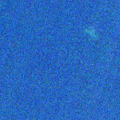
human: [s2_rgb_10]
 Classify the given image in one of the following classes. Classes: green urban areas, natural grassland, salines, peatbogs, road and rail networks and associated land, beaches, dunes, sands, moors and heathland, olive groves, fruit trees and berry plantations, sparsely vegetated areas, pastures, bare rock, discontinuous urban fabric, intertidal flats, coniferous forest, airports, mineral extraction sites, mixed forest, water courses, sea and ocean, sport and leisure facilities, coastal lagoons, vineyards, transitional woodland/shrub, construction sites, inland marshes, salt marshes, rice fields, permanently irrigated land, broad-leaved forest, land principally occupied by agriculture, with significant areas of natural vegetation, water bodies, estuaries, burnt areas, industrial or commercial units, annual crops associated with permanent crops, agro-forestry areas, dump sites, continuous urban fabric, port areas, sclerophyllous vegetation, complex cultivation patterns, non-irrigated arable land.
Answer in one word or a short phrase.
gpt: sea and ocean